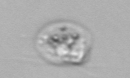
Label: Amoeba